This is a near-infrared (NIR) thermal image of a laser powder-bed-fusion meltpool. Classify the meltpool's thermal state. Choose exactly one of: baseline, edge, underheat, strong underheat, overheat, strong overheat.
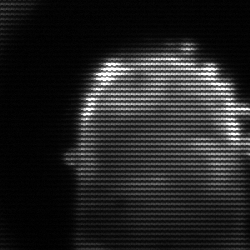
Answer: baseline